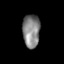
Tissue: lung
Cell type: Epithelial cells
Senescence score: 0.1958
Nuclear area (px): 563
Mean DAPI intensity: 131.052